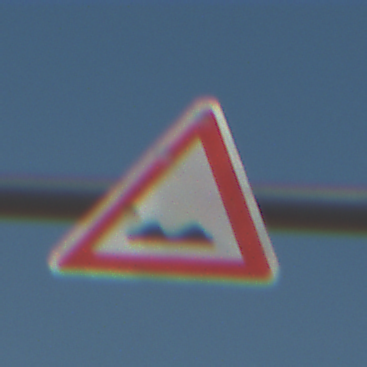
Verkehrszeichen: UnebeneFahrbahn
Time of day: MorningAfternoon
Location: Outdoor (Suburban)
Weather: PartlyCloudy
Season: NotSpecified
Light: Natural